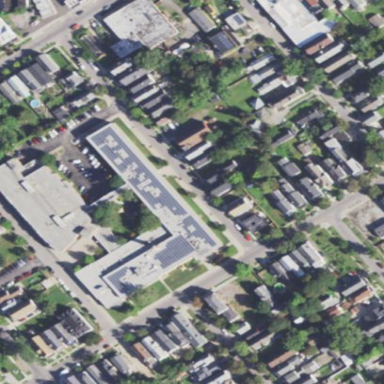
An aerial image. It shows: School.